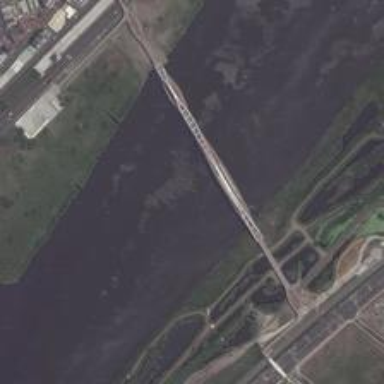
The bridge is not wide, but it provides countless conveniencefor the residents of the two sides .